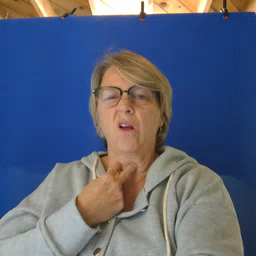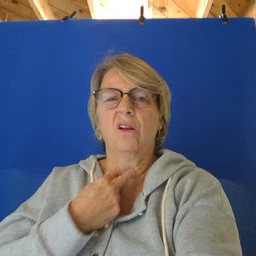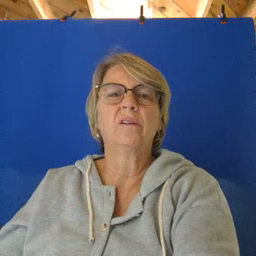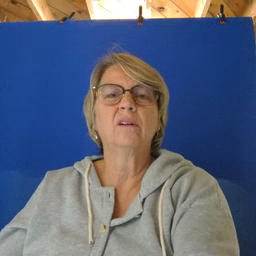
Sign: stuck